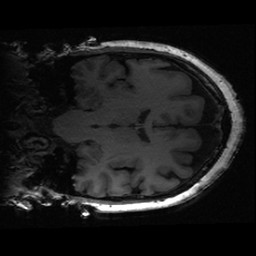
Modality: T1w
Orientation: coronal
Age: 57
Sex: female